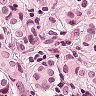
Metastatic tissue present: yes